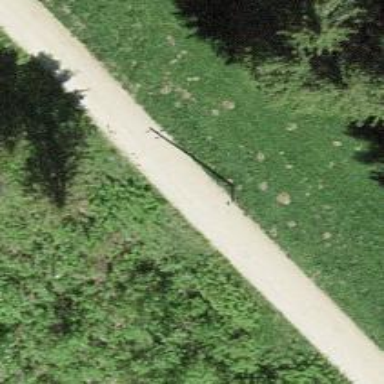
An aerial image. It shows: Minor power line.